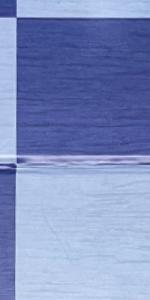
Label: Empty